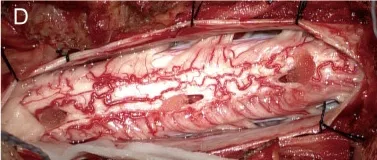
Hemostasis.
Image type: medical_photograph (other_medical_photograph)